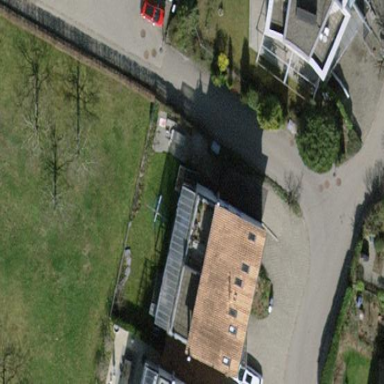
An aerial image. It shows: House with flat red roof.